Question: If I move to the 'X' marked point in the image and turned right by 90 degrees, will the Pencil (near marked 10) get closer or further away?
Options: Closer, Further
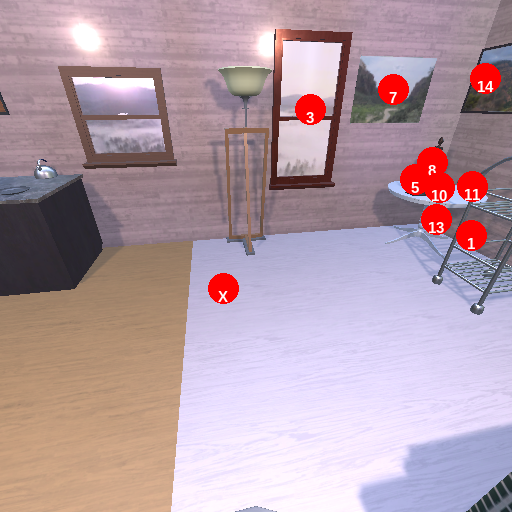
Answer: Closer